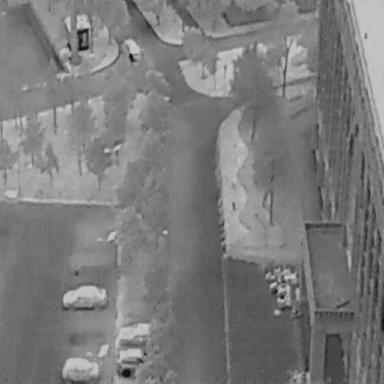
There are four Cars in the infrared image.